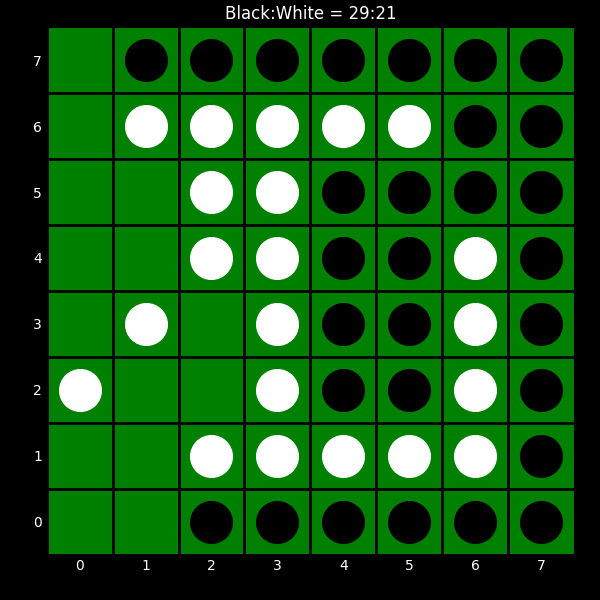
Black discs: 29
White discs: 21